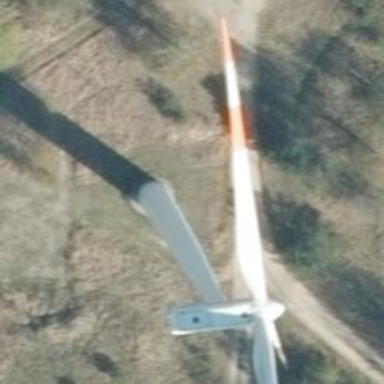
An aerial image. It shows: Wind generator of the horizontal axis type made by Vestas.